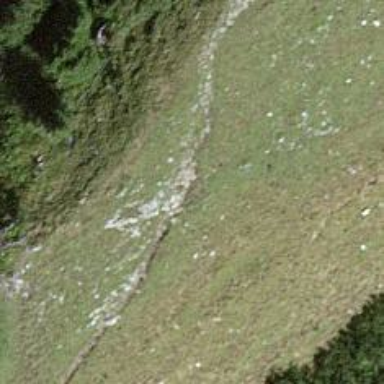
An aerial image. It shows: Grassy path.